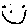
Label: smiley face